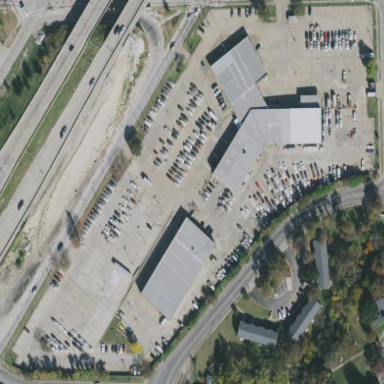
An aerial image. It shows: Commercial area.